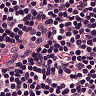
Metastatic tissue present: no